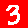
Digit: 3